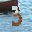
Label: 3